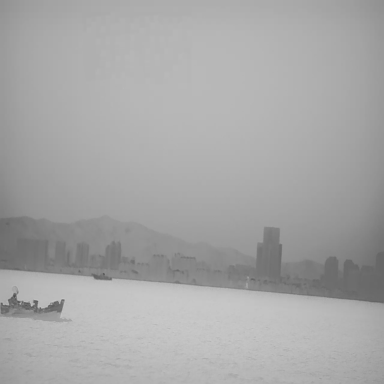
There are two bulk_carriers in the infrared image.